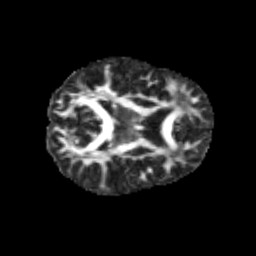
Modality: FA
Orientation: axial
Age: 12
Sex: female
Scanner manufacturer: siemens
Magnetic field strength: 3 T
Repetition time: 3.8 s
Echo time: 0.07 s